Field crop: maize
Growth stage: 2
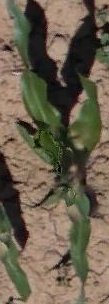
Species: maize